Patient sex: M
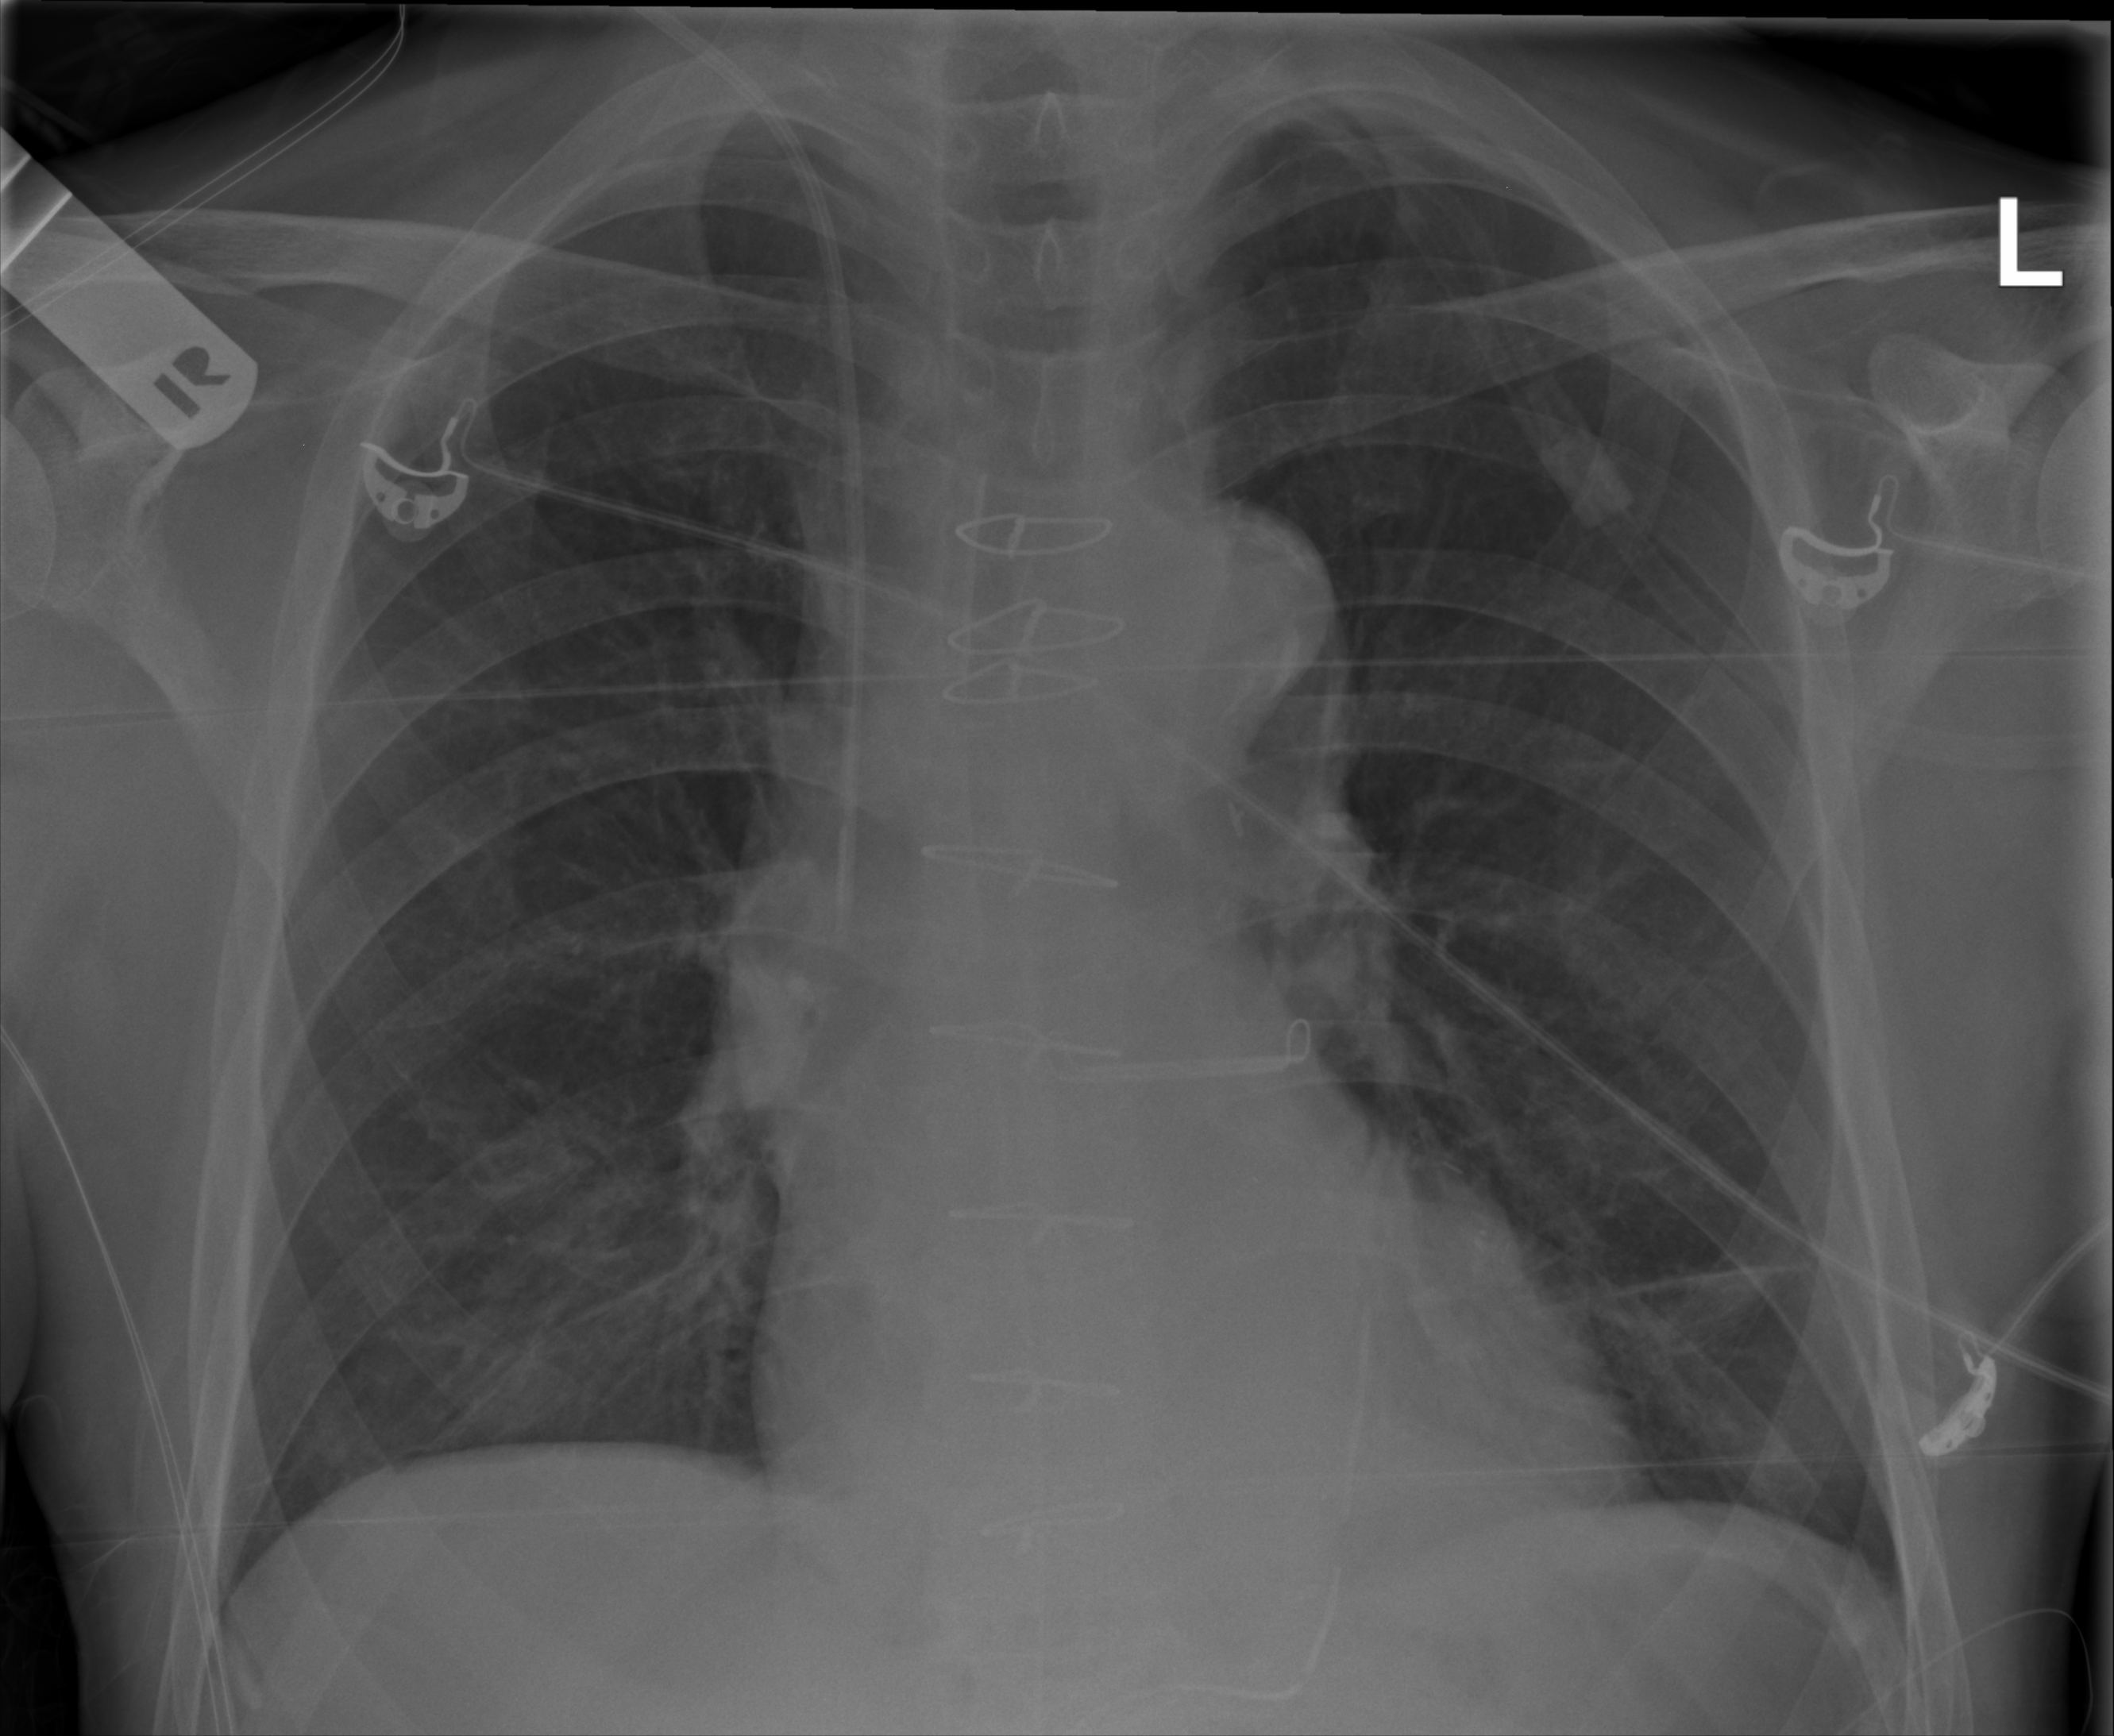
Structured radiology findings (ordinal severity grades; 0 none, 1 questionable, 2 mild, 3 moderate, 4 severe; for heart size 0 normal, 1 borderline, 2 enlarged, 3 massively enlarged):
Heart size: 0
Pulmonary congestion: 0
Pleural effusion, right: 0
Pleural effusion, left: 0
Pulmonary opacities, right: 0
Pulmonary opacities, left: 0
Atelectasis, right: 0
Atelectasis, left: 2